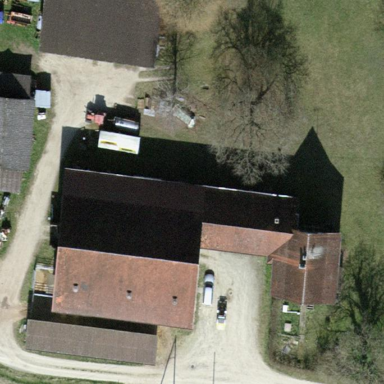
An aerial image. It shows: Farmyard area.